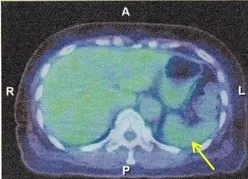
Positron emission tomography and fused positron emission tomography-computed tomography images 2 months after admission. Drastic resolution in axillary, mediastinal, iliac and inguinal lymph nodes is shown. The spleen (yellow arrow) shows no 18F-fluorodeoxyglucose uptake. However, submandibular dental roots (blue arrow) and peripharyngeal lymph nodes (black arrow) still show 18F-fluorodeoxyglucose uptake.
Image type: radiology (pet)